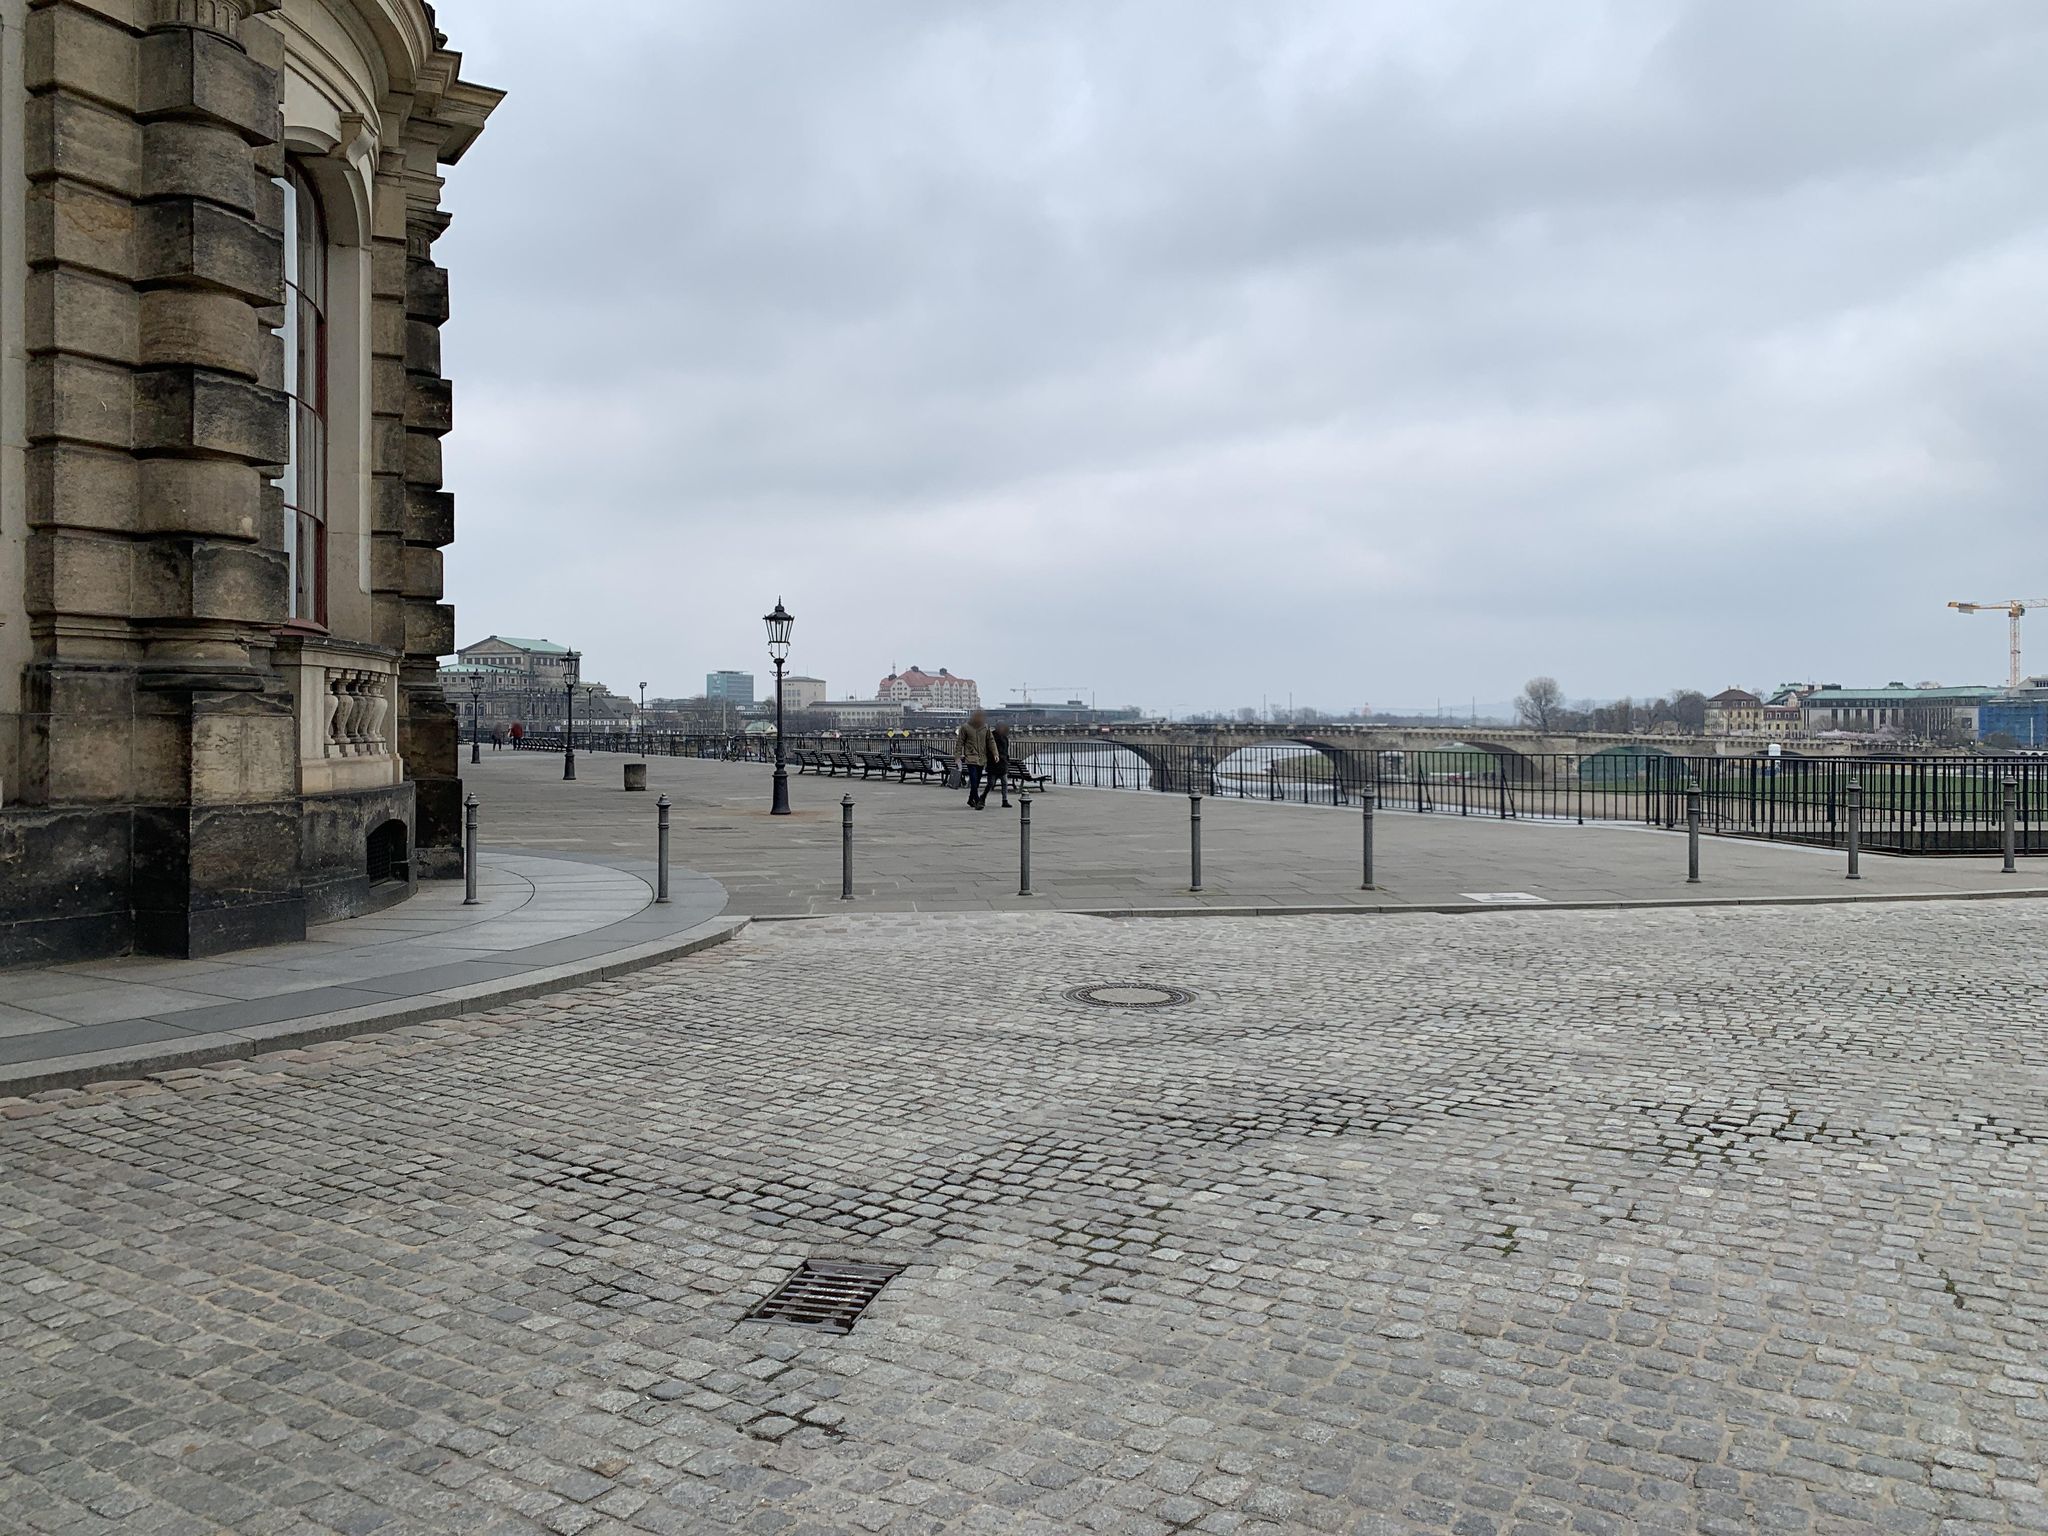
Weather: cloudy
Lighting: day
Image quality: good
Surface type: walking surface
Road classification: footway, path, steps
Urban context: urban centre
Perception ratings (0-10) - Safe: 4.88, Lively: 7.67, Beautiful: 6.2, Boring: 4.26, Depressing: 5.08, Wealthy: 5.6